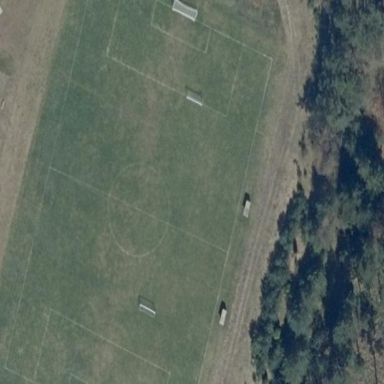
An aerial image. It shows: Soccer pitch for leisure land activities.